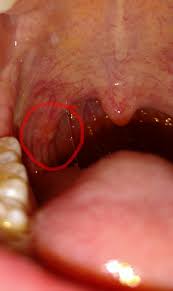
Condition: Mouth Ulcer